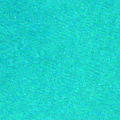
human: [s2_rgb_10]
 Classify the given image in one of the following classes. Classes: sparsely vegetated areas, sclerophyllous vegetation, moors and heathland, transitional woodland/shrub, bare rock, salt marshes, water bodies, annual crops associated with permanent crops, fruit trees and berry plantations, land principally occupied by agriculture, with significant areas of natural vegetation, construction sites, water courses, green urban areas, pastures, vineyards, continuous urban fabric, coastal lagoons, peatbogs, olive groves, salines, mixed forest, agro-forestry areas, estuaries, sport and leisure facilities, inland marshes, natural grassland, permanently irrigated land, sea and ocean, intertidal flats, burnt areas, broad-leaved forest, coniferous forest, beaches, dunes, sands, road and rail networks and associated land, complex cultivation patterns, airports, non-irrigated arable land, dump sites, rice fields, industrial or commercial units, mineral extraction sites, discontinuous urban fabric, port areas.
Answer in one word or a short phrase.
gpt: sea and ocean